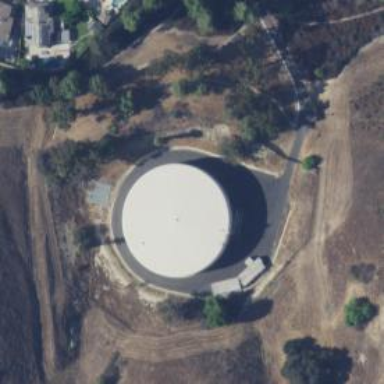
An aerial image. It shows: Building with water storage tank.